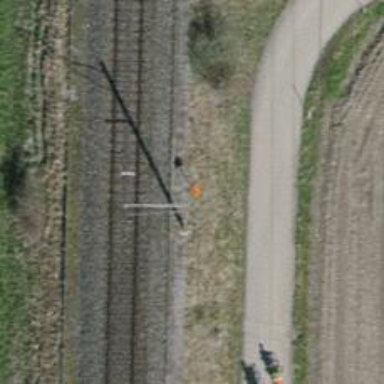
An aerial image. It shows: Pipeline marker.